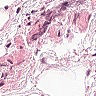
Metastatic tissue present: no